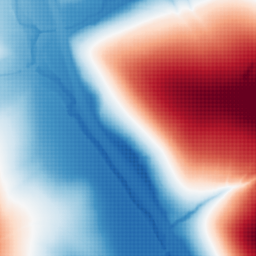
Category: trend_removal
Decomposition family: polynomial
Decomposition parameters: degree: 2
Upsampling method: sinc_blackman
Upsampling parameters: scale: 8
kernel_size: 16
Upsampling scale: 8